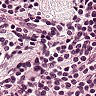
Metastatic tissue present: no